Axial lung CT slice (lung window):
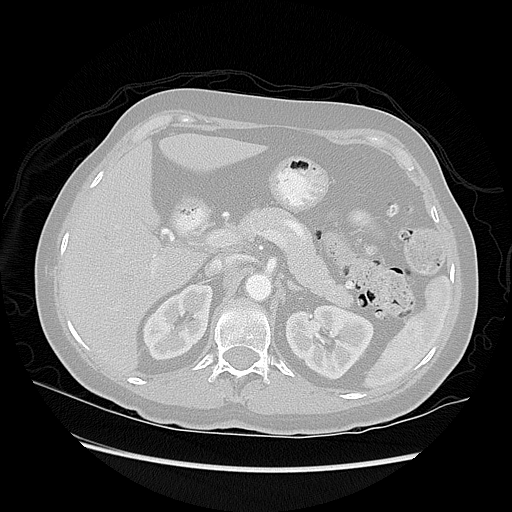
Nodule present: no